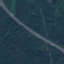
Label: Highway